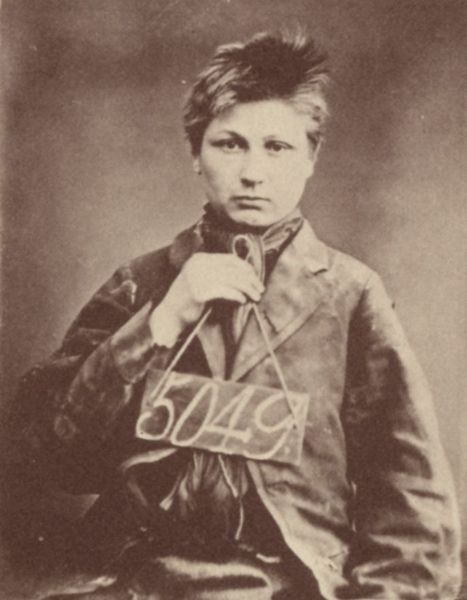
Titel: William Sayers
Künstler: Thomas John Barnardo
Schlagwörter: dunkel, hand, mann, schatten, weiß, sitzen, braun, finger, frau, frisur, grau, haar, hell, hintergrund, kreide, licht, mund, nase, schwarz, blick, schal, tuch, anzug, gericht, jacke, jung, augen, falten, gesicht, halten, kragen, ärmel, bild, portrait, porträt, haare, schnur, stoff, strick, augenbrauen, frontal, lippen, ohren, rechts, leere, sepia, krieg, hands, white, tafel, black, face, hair, painting, ernst, halstuch, ziffern, gerade, picture, brown, faden, junge, kurze haare, foto, fotografie, photographie, schild, knabe, bub, schwarzweiss, uniform, strafe, kittel, tasche, geschoren, photo, gefängnis, sad, zahl, ziffer, angewinkelt, gefangene, man, leder, entschlossen, schnurr, head, boy, eyes, holt, gefangener, black and white, coat, scarf, sketch, jacket, nummer, tie, bube, human, clothes, prison, fingers, jewish, schmutzig, gesetz, täfelchen, haarschnitt, bestrafung, gefangender, photograph, photography, stomach, staubig, ghetto, häftling, sträfling, nummernschild, schwazweiß, genängnis, grsicht, haft, haftierter, sign, frown, prisoner, jail, string, number, vintage, refugee, vignette, 5049, foniger, vintag, address, tag, crime, neckerchief, prsion, mug shot, sigb, 5029, sign board